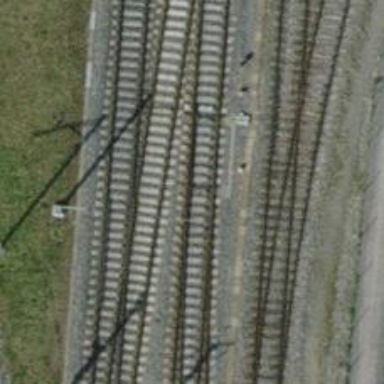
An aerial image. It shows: Single-track electrified railway with contact line.